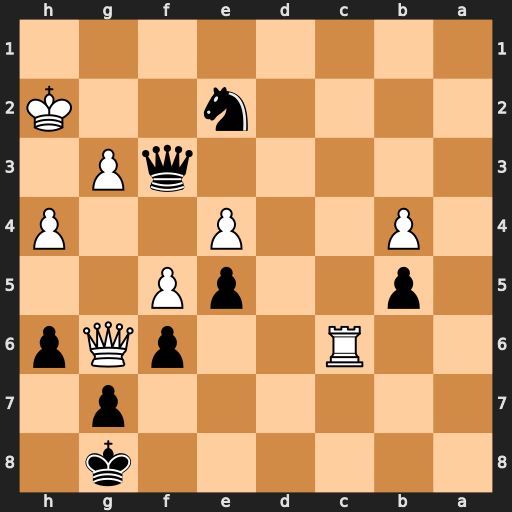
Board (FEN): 6k1/6p1/2R2pQp/1p2pP2/1P2P2P/5qP1/4n2K/8
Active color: b
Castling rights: -
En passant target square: -
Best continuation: Qf2+ Kh3 Ng1+ Kg4 Qe2#